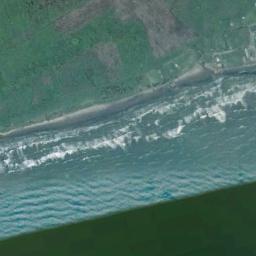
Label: beach